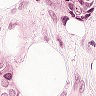
Metastatic tissue present: yes